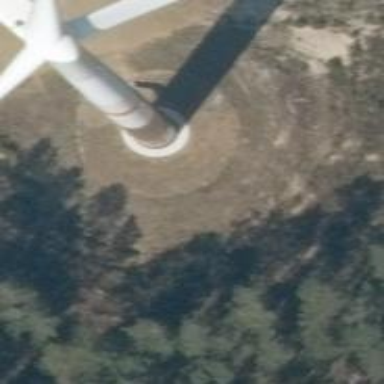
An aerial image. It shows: Wind turbine generating power.